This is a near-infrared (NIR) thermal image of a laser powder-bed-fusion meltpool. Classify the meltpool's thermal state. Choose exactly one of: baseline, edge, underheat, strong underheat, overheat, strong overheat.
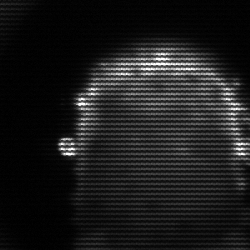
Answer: baseline